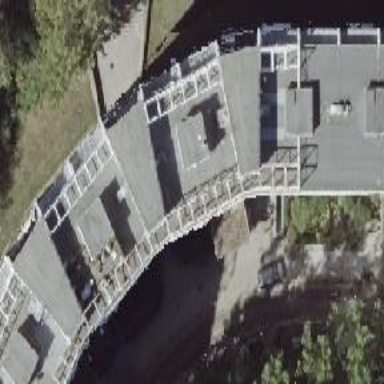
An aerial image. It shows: Part of building with flat grey roof made of tar paper.